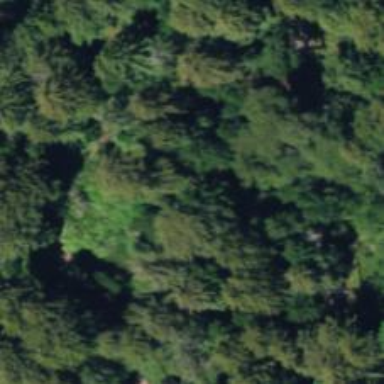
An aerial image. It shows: Grove of trees.